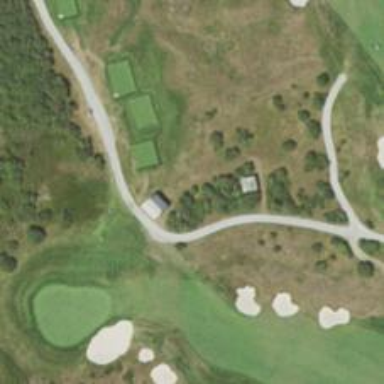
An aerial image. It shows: Path for both road and golf.